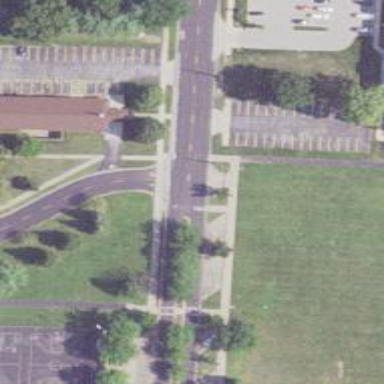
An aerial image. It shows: Residential road with asphalt surface and separate sidewalk.